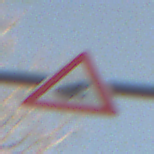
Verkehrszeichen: AmphibienwanderungLinks
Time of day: SunriseSunset
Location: Outdoor (Nature)
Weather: PartlyCloudy
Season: NotSpecified
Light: Natural